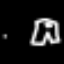
Label: pants